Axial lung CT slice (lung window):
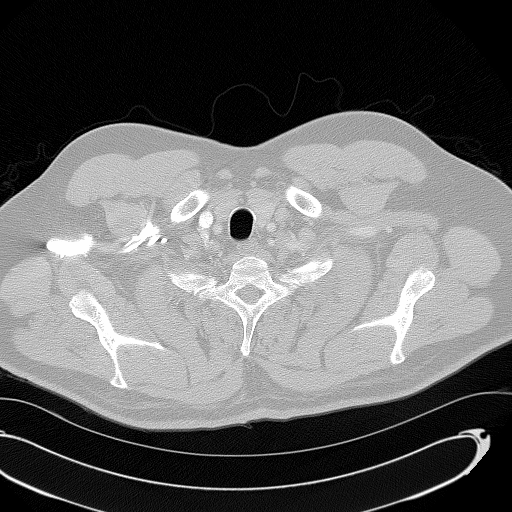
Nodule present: no